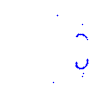
Particle: proton